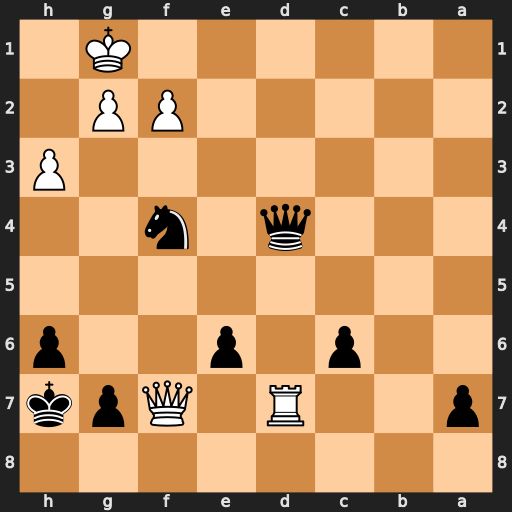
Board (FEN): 8/p2R1Qpk/2p1p2p/8/3q1n2/7P/5PP1/6K1
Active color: b
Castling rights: -
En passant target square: -
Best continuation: Qa1+ Kh2 Ne2 Qxg7+ Qxg7 Rxg7+ Kxg7